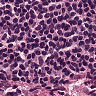
Metastatic tissue present: no